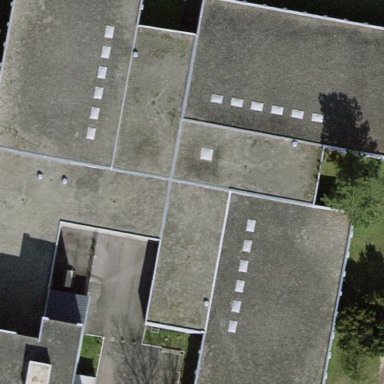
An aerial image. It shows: Public building.